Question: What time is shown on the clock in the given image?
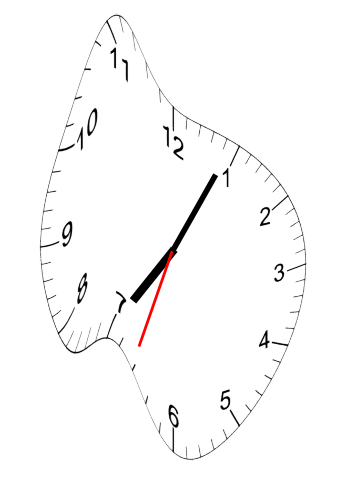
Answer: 07:04:33